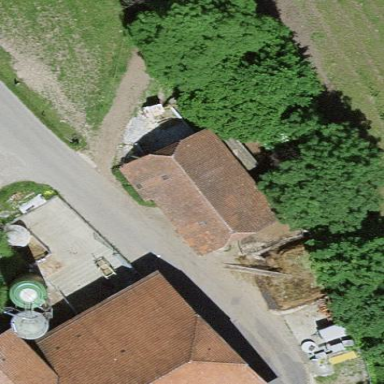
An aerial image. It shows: Barn.